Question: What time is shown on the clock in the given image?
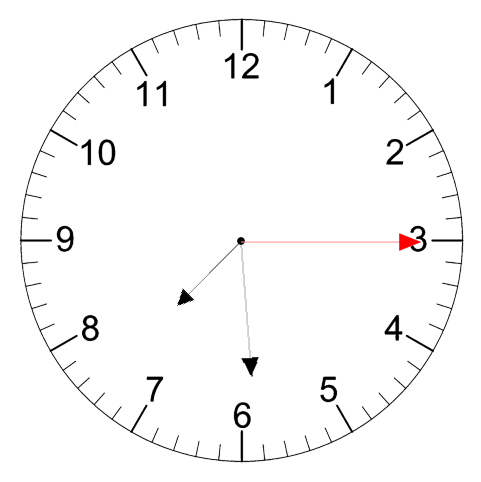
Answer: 07:29:15